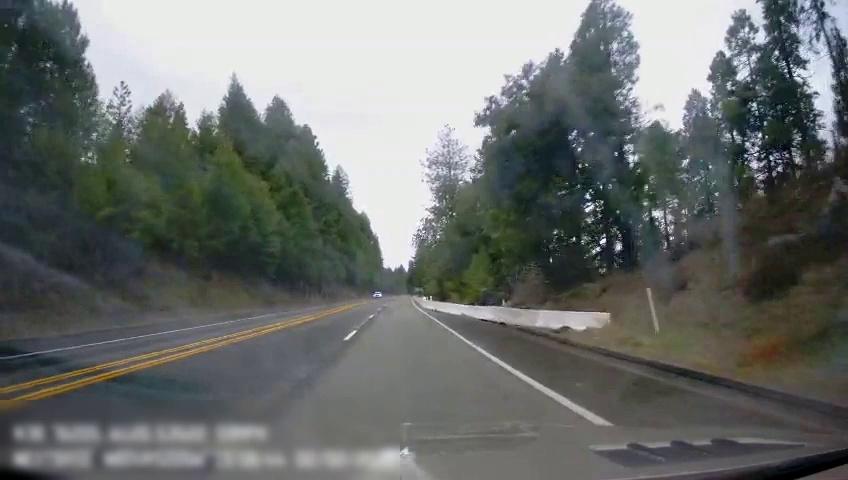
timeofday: Day
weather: Cloudy
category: Drivable Space
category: Vehicles | Truck
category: Lanes | Opposite Lane
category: Lanes | Opposite Lane
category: Lanes | Alternate Lane
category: Lanes | Current Lane
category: Lanes | Current Lane